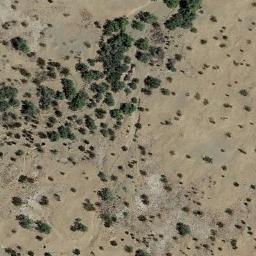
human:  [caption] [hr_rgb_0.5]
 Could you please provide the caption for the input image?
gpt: There are dozens of trees in this desert .

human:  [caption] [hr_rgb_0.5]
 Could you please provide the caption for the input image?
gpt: Some green chaparrals of different sizes grow in the desert .

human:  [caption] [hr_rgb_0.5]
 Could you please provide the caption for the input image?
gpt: The chaparral is consist of some bushes on the desert .

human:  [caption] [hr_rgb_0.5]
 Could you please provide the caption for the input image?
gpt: The chaparral is thicker in the upper left than in the lower right .

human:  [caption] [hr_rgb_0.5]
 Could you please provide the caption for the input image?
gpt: Chaparral is scattered in the sand from dense to sparse .